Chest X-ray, PA view. Patient: 59 years old, sex M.
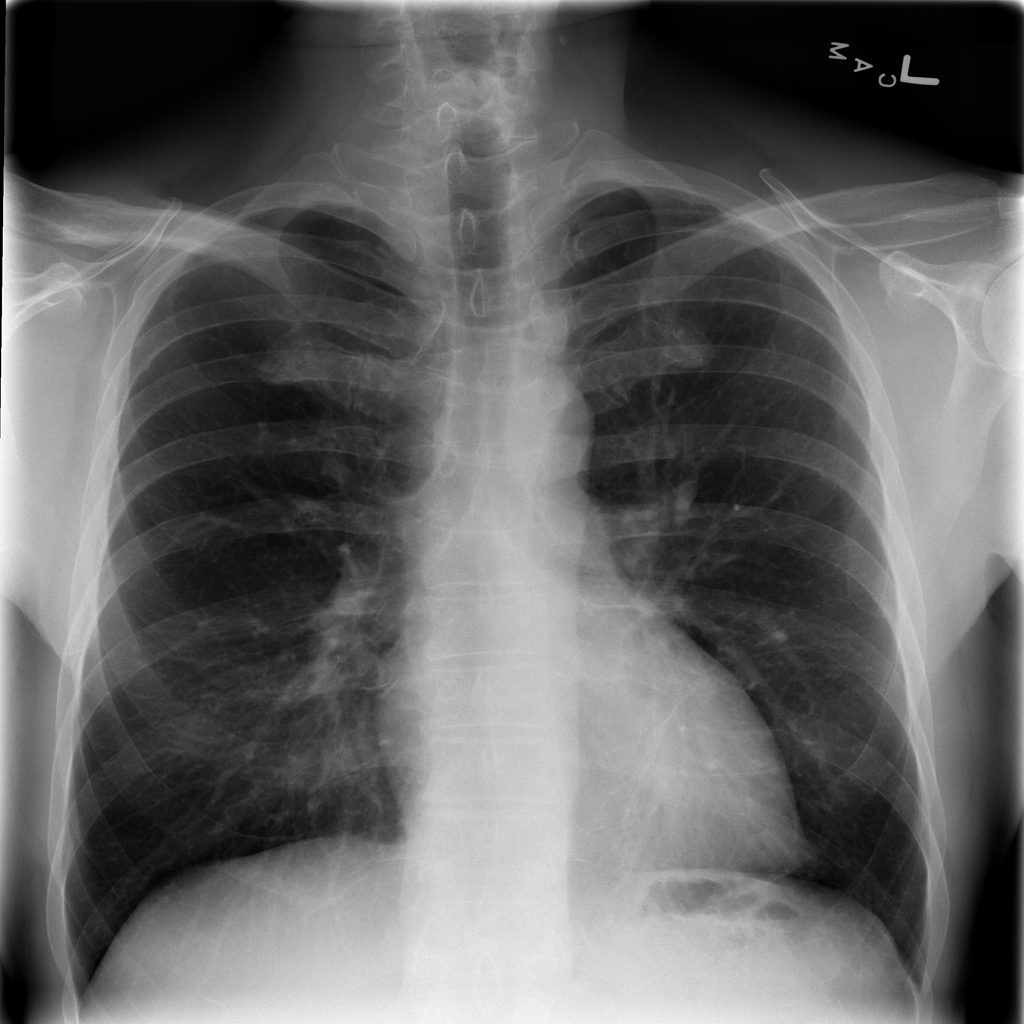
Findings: No Finding